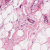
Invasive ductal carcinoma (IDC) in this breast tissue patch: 0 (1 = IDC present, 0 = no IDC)